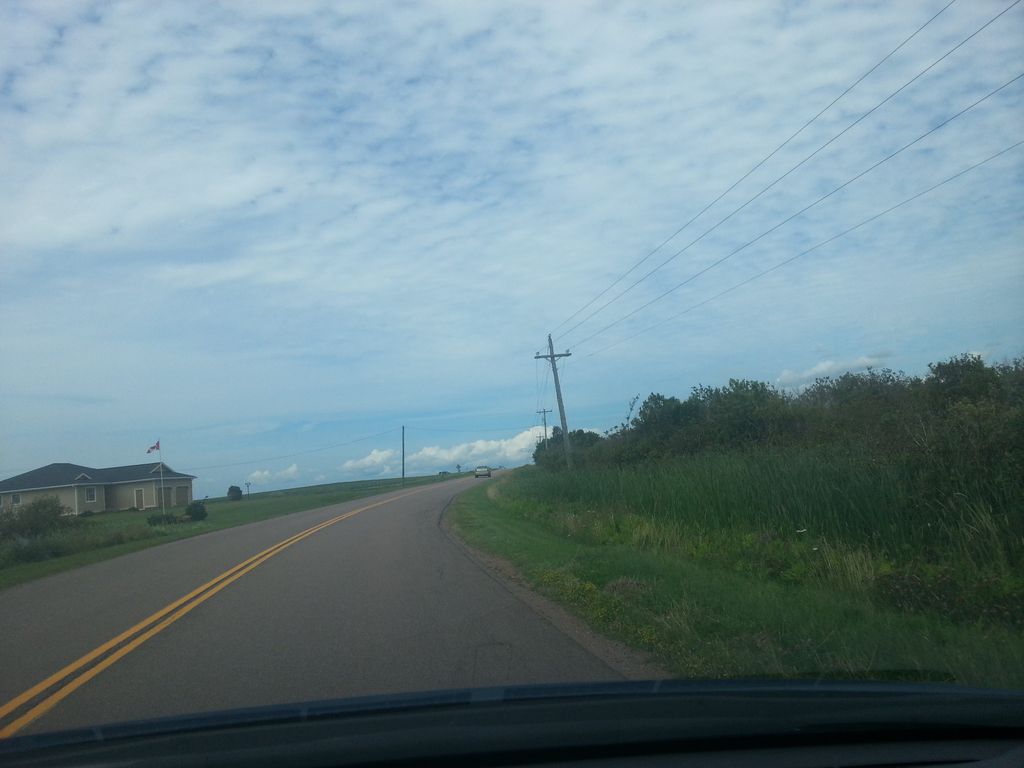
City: charlottetown